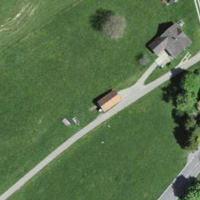
EUNIS habitat code: 24
Species observed at this site:
Caltha palustris